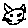
Label: cat